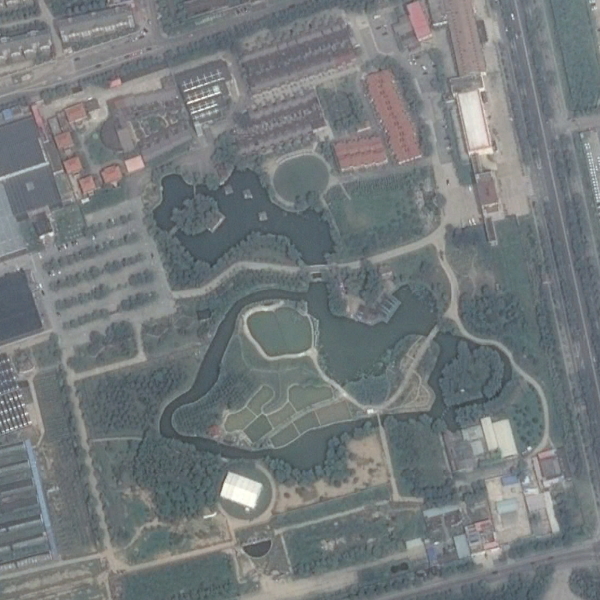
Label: Resort